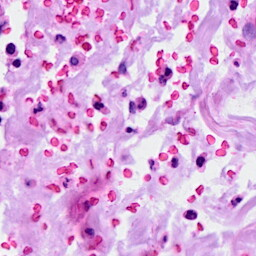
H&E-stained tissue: Breast